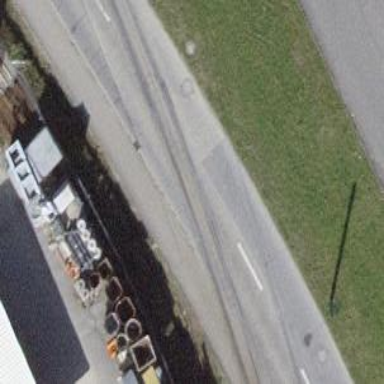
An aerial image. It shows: Railway level crossing.